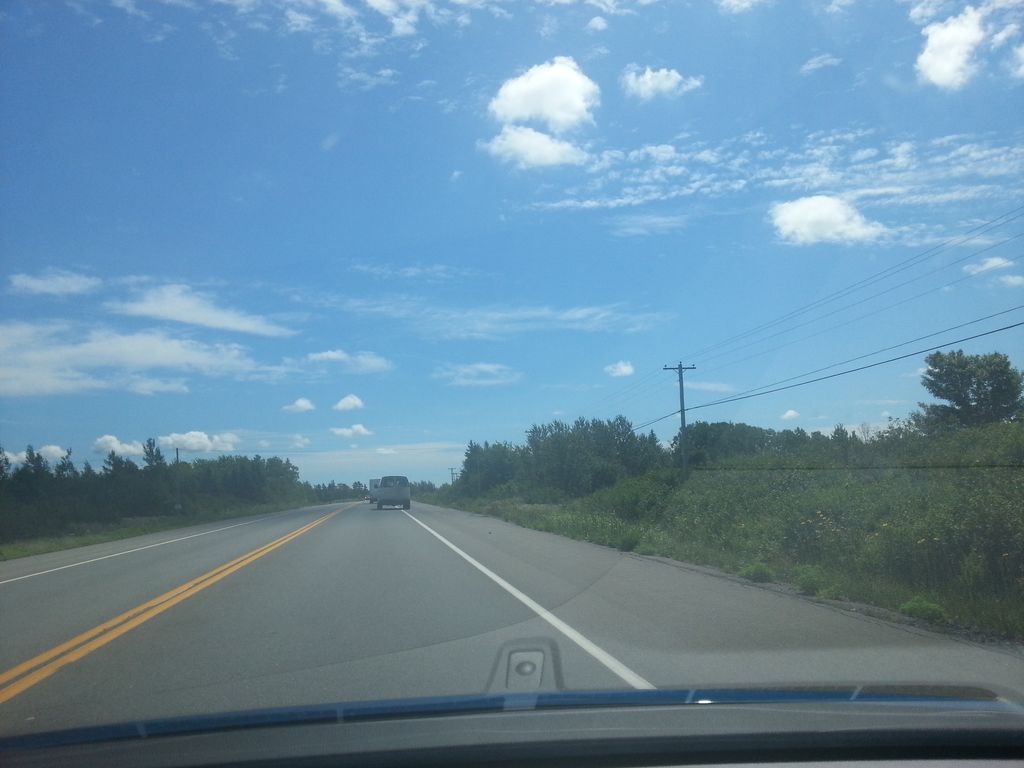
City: charlottetown